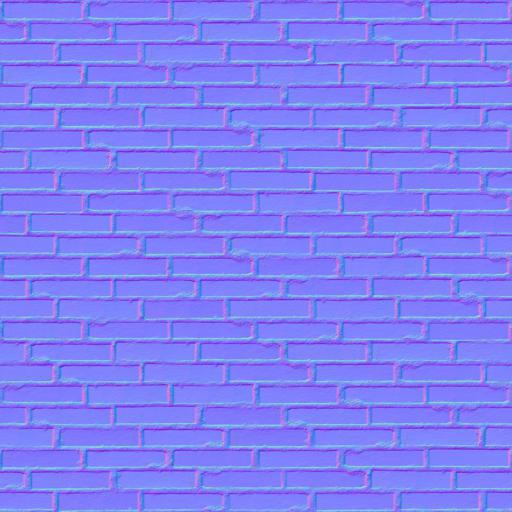
bricks orange